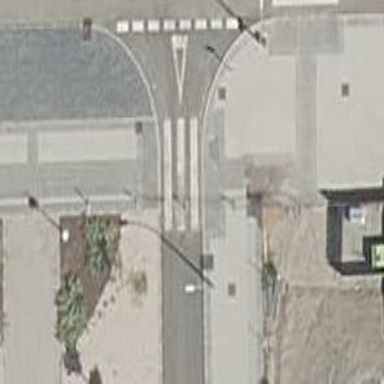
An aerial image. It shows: Uncontrolled zebra crossing on the road.